Lunar surface albedo tile
Center latitude: 34.459
Center longitude: 3.573
Resolution (meters per pixel, mean): 159.03
Tile area (km^2): 26273.5
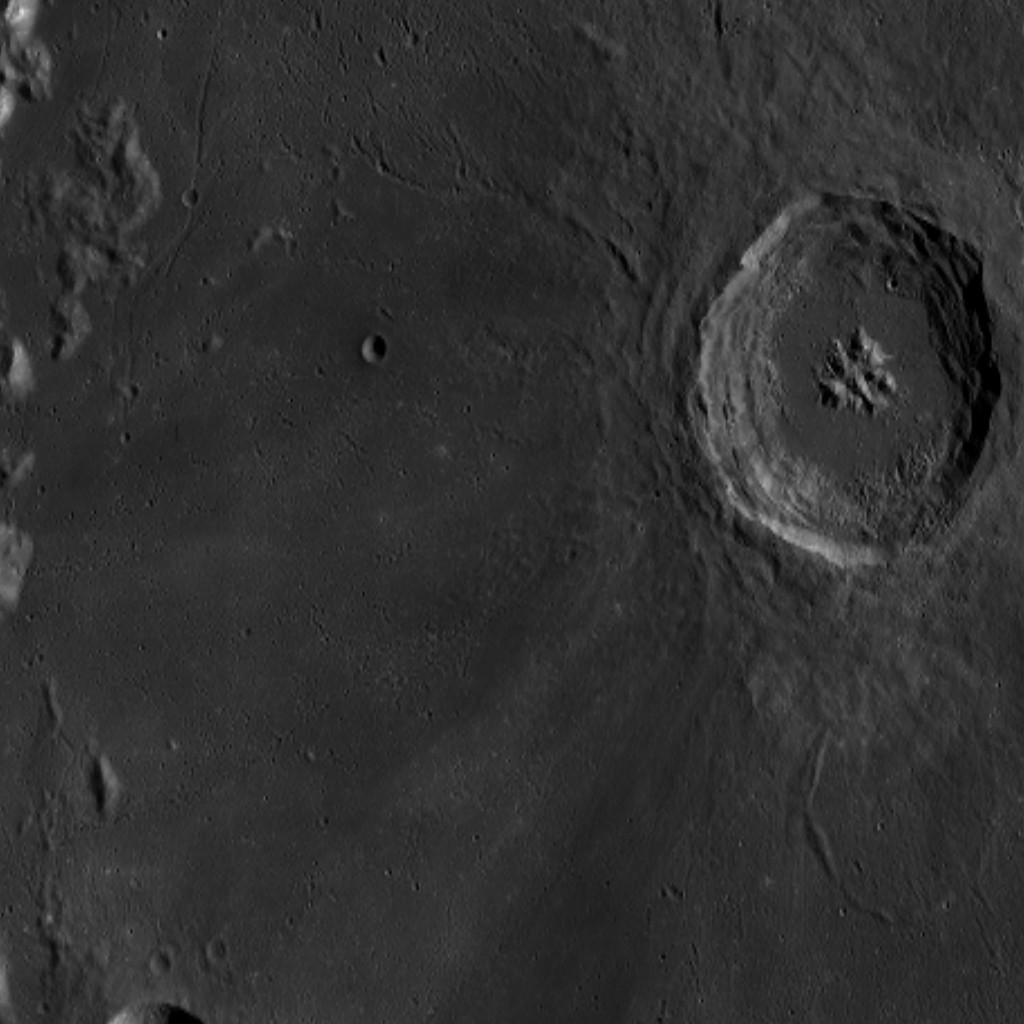